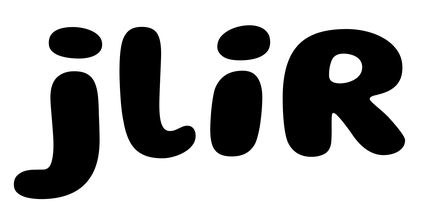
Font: Gluten_Bold